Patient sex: F
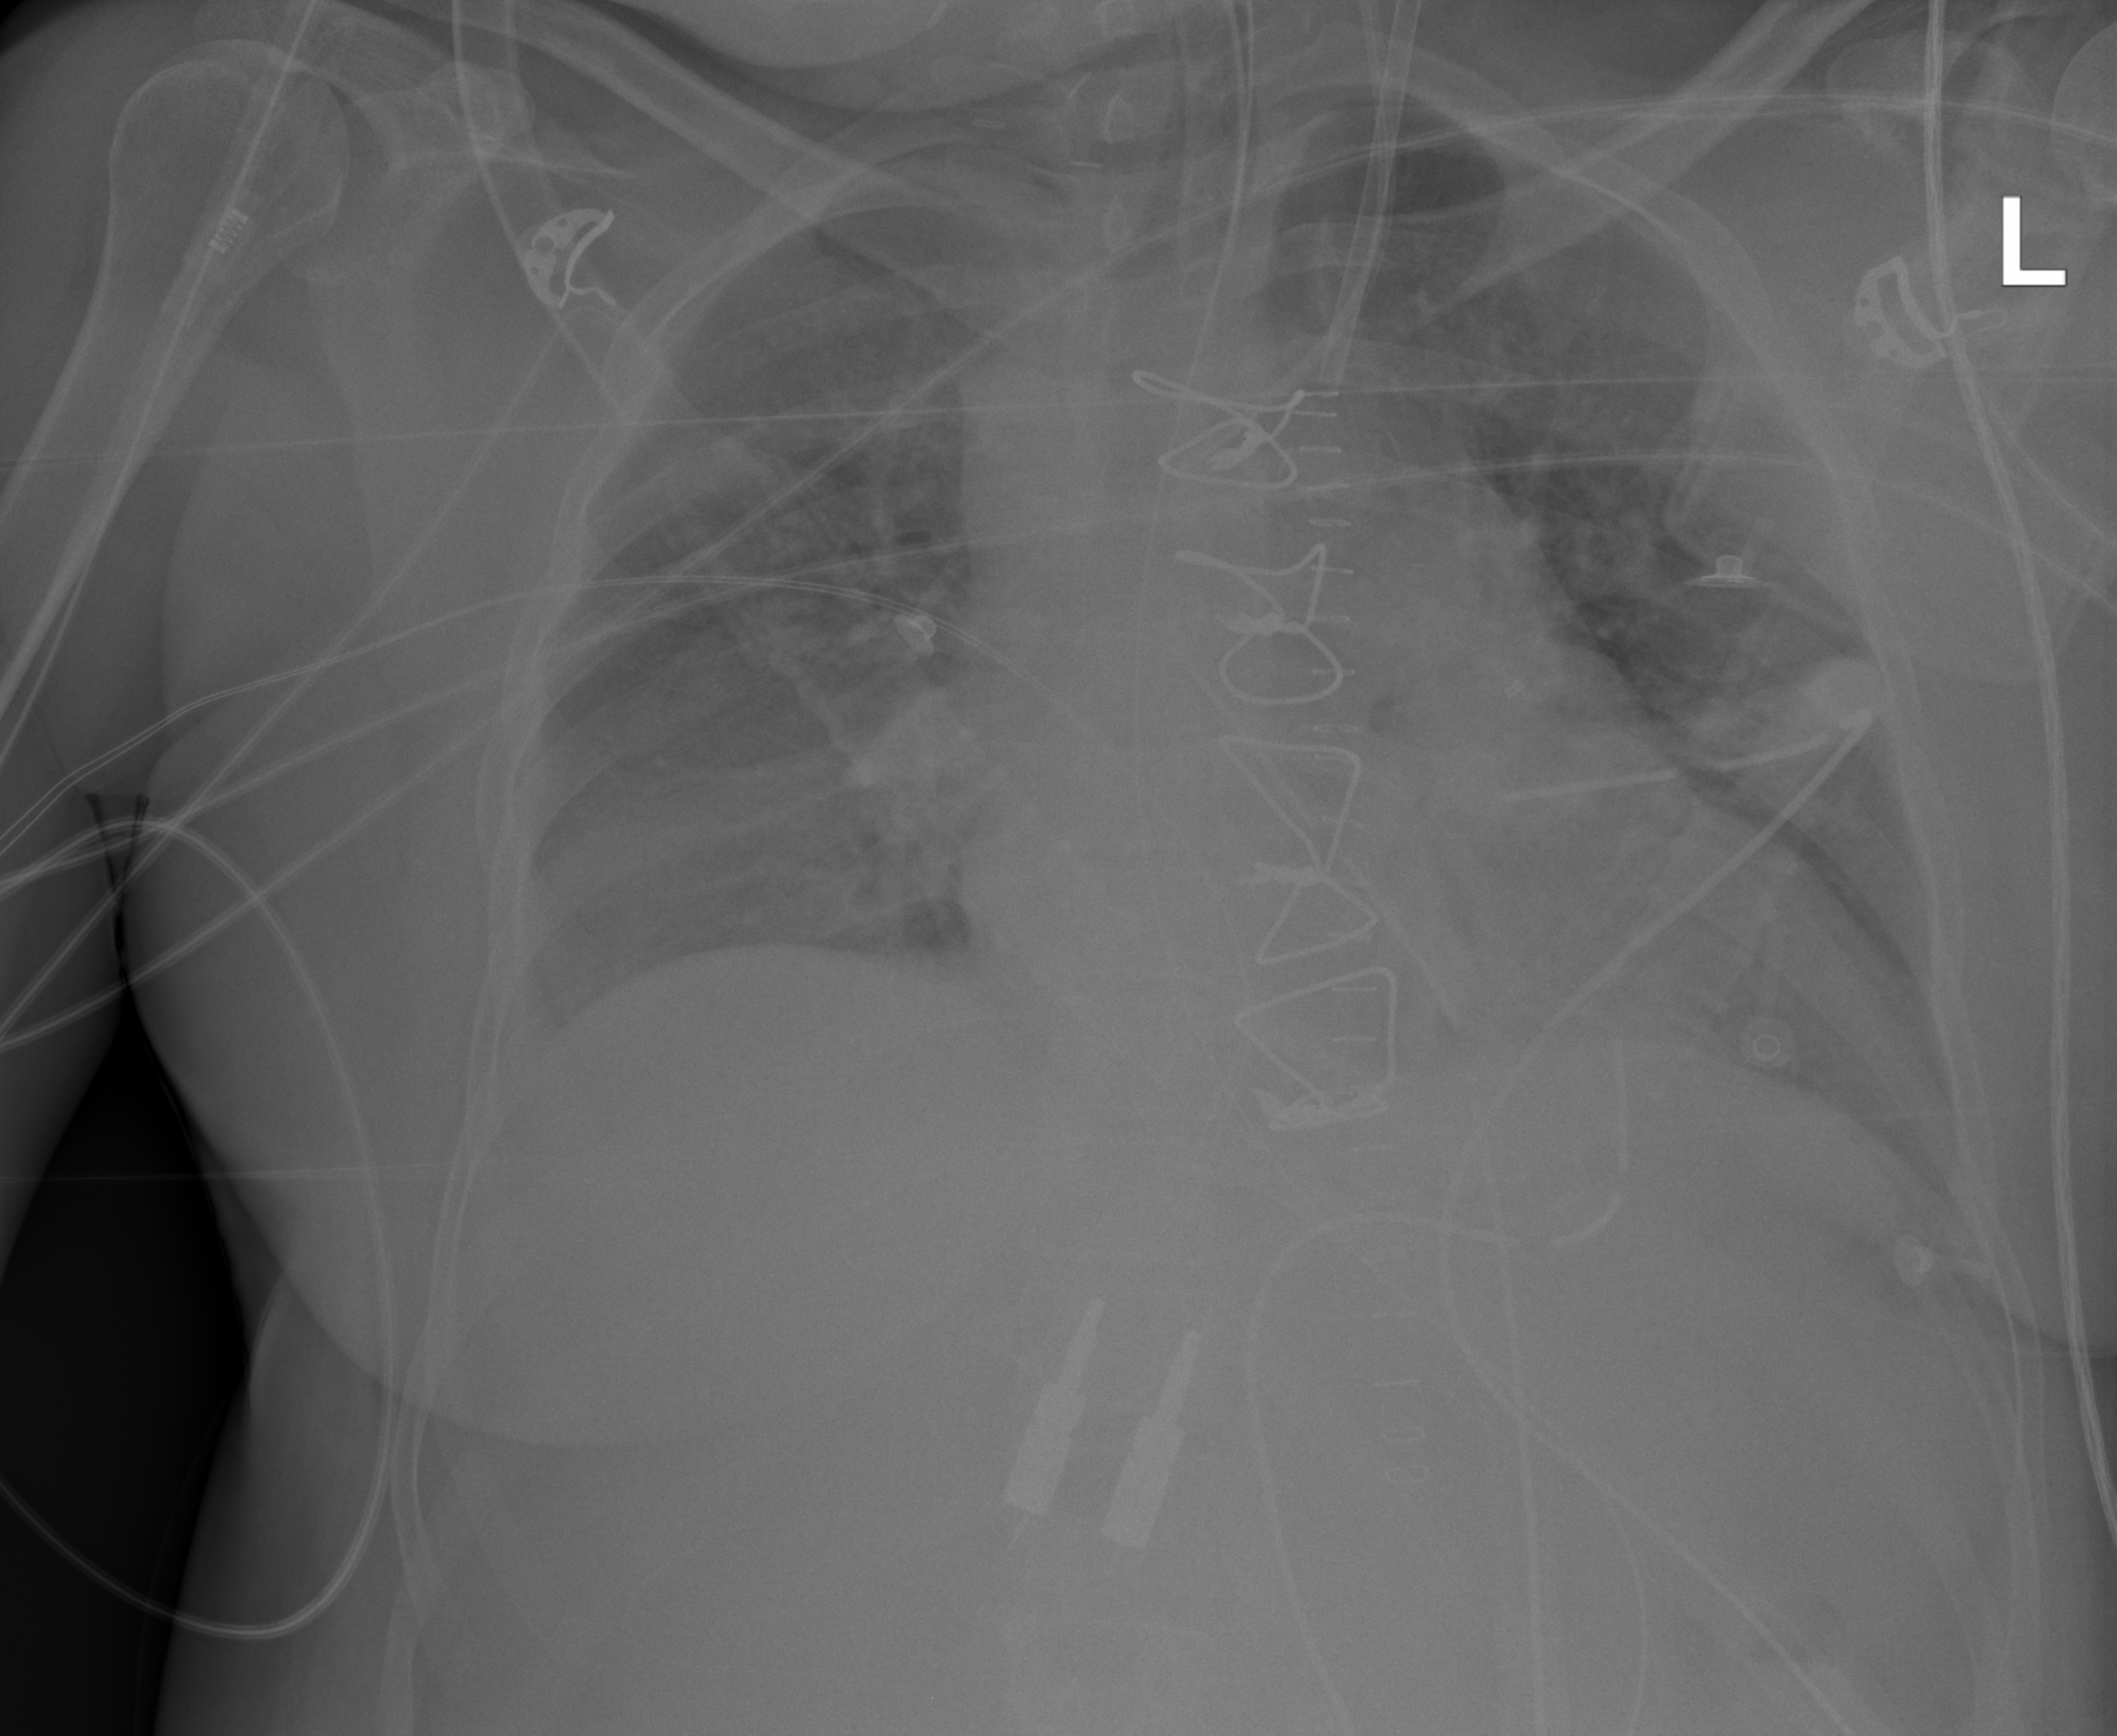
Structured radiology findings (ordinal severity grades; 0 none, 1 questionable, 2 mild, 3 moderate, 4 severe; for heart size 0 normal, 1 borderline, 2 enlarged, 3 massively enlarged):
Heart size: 2
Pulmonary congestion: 0
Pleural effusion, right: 0
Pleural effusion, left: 0
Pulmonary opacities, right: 0
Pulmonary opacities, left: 0
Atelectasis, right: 0
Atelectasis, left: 0